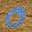
Label: 0